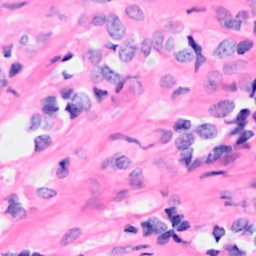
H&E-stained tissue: Breast